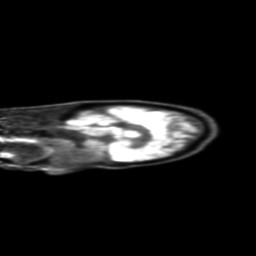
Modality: PET
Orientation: sagittal
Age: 23
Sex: male
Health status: ill